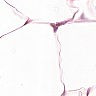
Metastatic tissue present: no